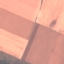
Label: AnnualCrop